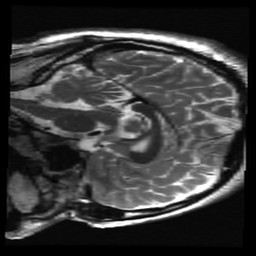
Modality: T2w
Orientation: sagittal
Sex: male
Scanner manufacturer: ge
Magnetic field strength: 3 T
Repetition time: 5 s
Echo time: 0.1011 s